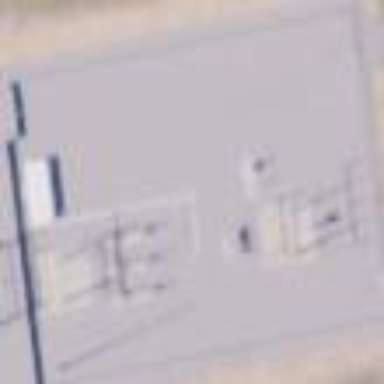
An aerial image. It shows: Substation for switching power equipment surrounded by fence.